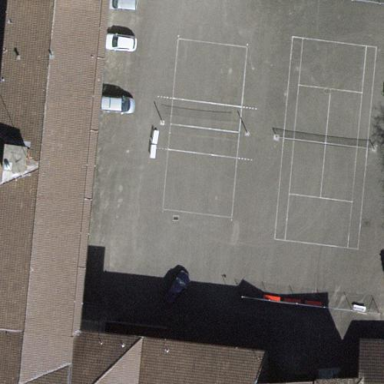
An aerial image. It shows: School.